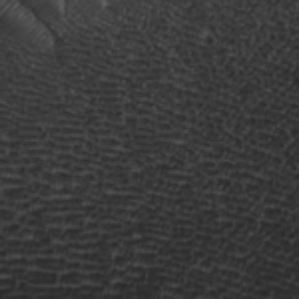
Label: frost